Question: I have one table "Liability" which is currently providing the available coverage amounts in a dropdown box. It has the following fields:
'''
[CoverageAmountID]
[CoverageAmount]
[Cost]
[StateID]
[ProductID]
[CompanyID]
'''
There are many coverage amounts, companies, states & products.
A complicated query currently pulls the correct Coverage Amount options. My question is if I need to split this up and how?
I have no relationships for this now but there are State, Product & Company Tables.
Do I create junction table with the CoverageAmountID, StateID, ProductID & CompanyID as the primary key?
Is there a better way to handle this with multiple m:m junction tables?
I'm struggling with how this data should be structured. The attached picture shows what I have in the table currently.

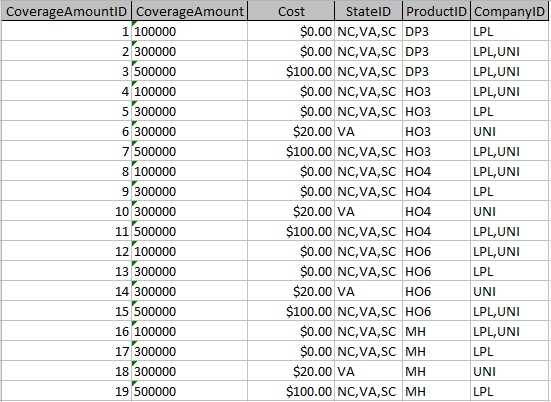
Answer: Normalizing the liability database:
- - - - - <URL>